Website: crate-barrel
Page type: address-validator
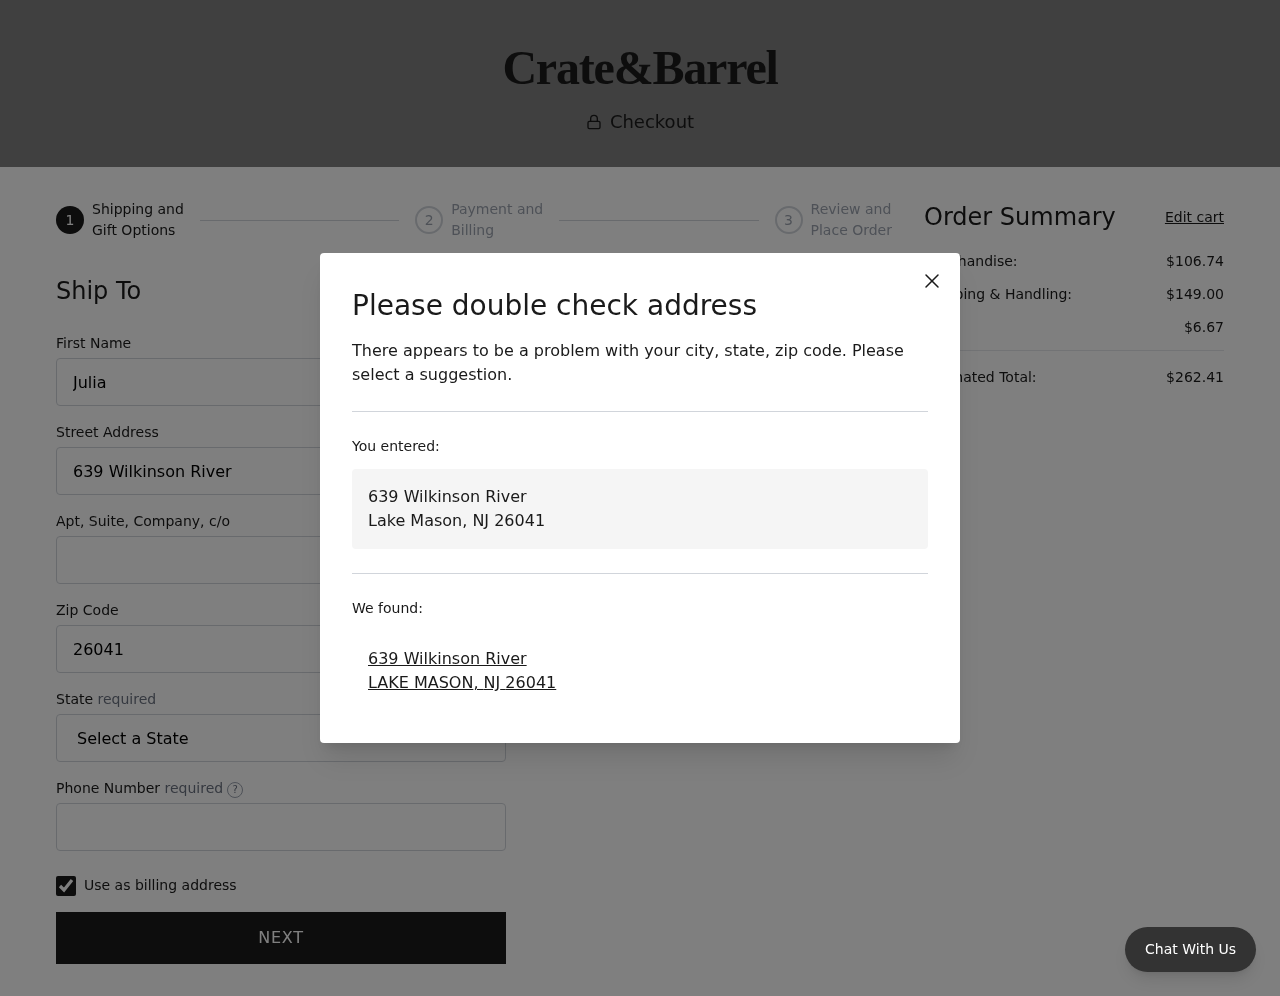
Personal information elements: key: PII_CITY
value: Lake Mason
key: PII_CITY
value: LAKE MASON
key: PII_FIRSTNAME
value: Julia
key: PII_PHONE
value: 4755963200
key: PII_POSTCODE
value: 26041
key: PII_STATE
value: New Jersey
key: PII_STATE_ABBR
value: NJ
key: PII_STREET
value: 639 Wilkinson River
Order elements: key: ORDER_SUBTOTAL
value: $106.74
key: ORDER_SHIPPING_COST
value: $149.00
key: ORDER_TAX
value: $6.67
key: ORDER_TOTAL
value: $262.41